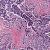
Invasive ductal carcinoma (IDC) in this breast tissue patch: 1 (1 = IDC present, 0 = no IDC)